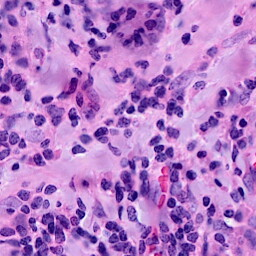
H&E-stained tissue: Breast